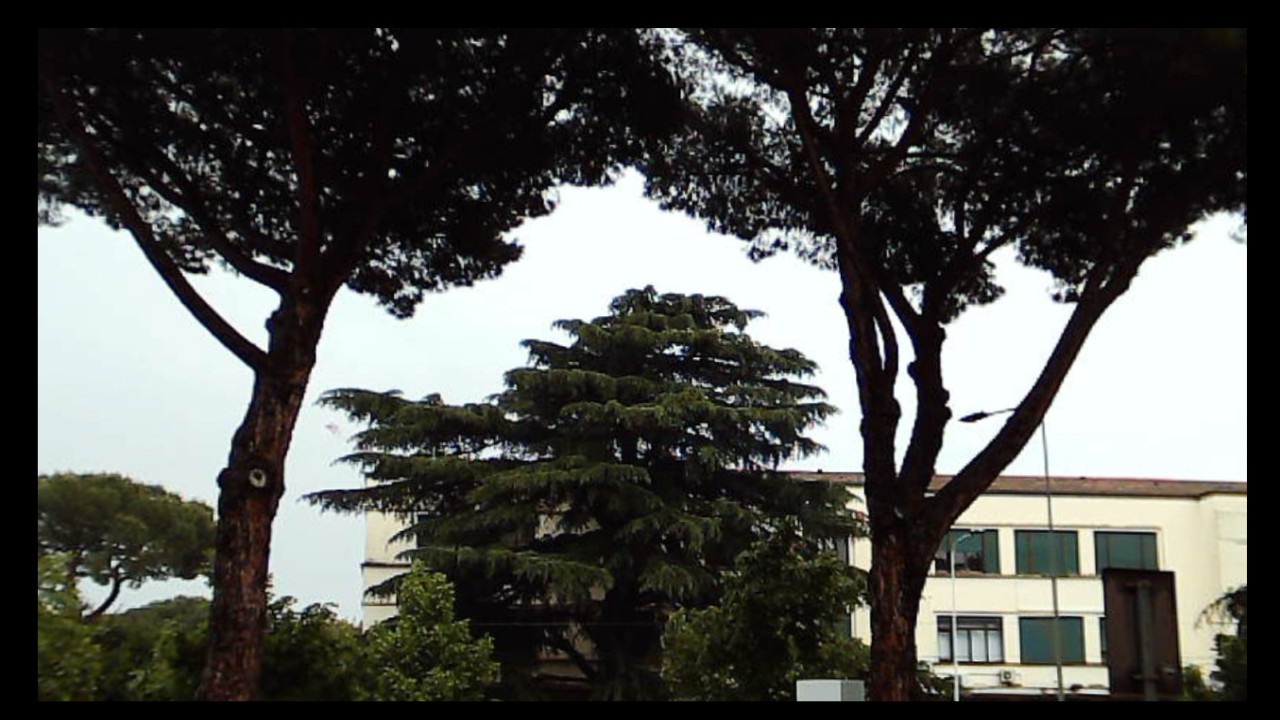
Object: DarwinFPV cineape20